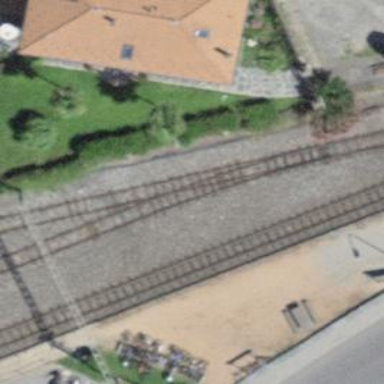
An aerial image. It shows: Narrow-gauge railway siding with electrified contact lines.